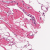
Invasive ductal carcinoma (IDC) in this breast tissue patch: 0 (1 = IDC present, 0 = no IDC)